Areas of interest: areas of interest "Driving School"
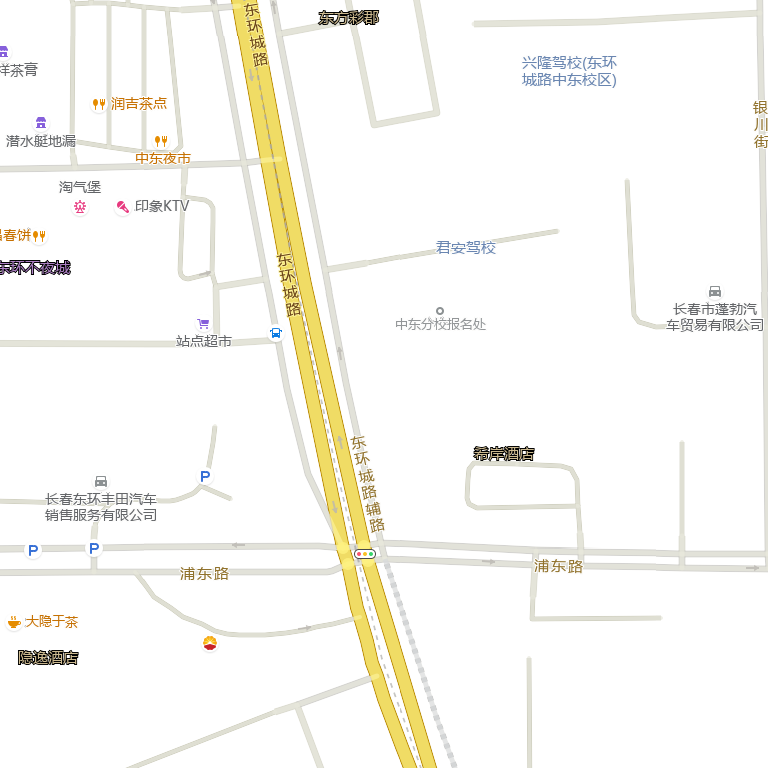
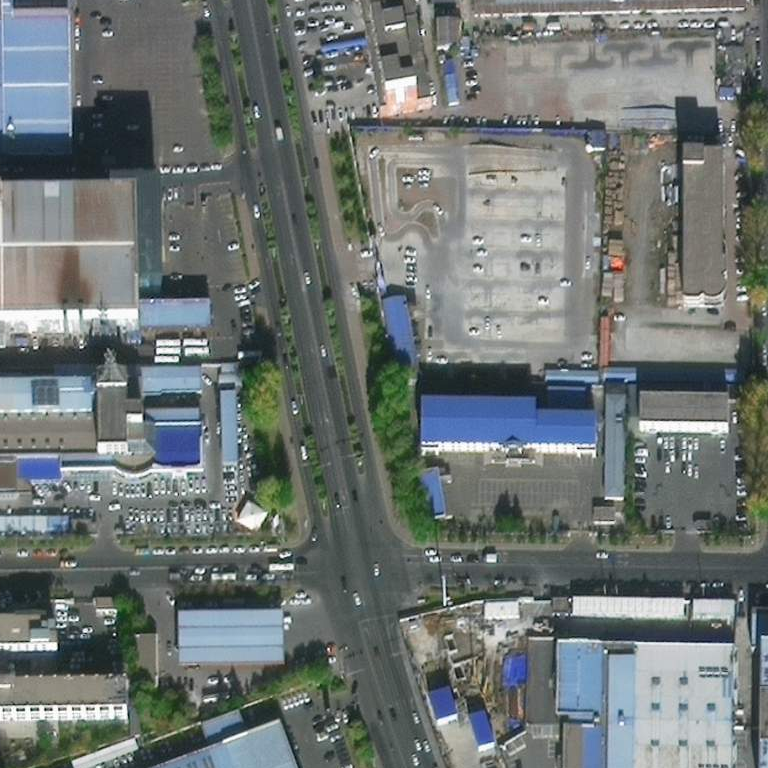